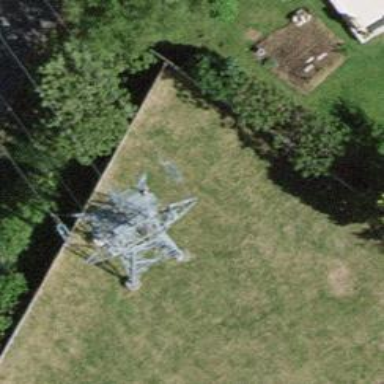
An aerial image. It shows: Power tower.